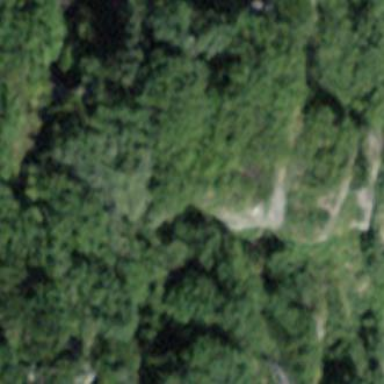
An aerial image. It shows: Natural cliff.